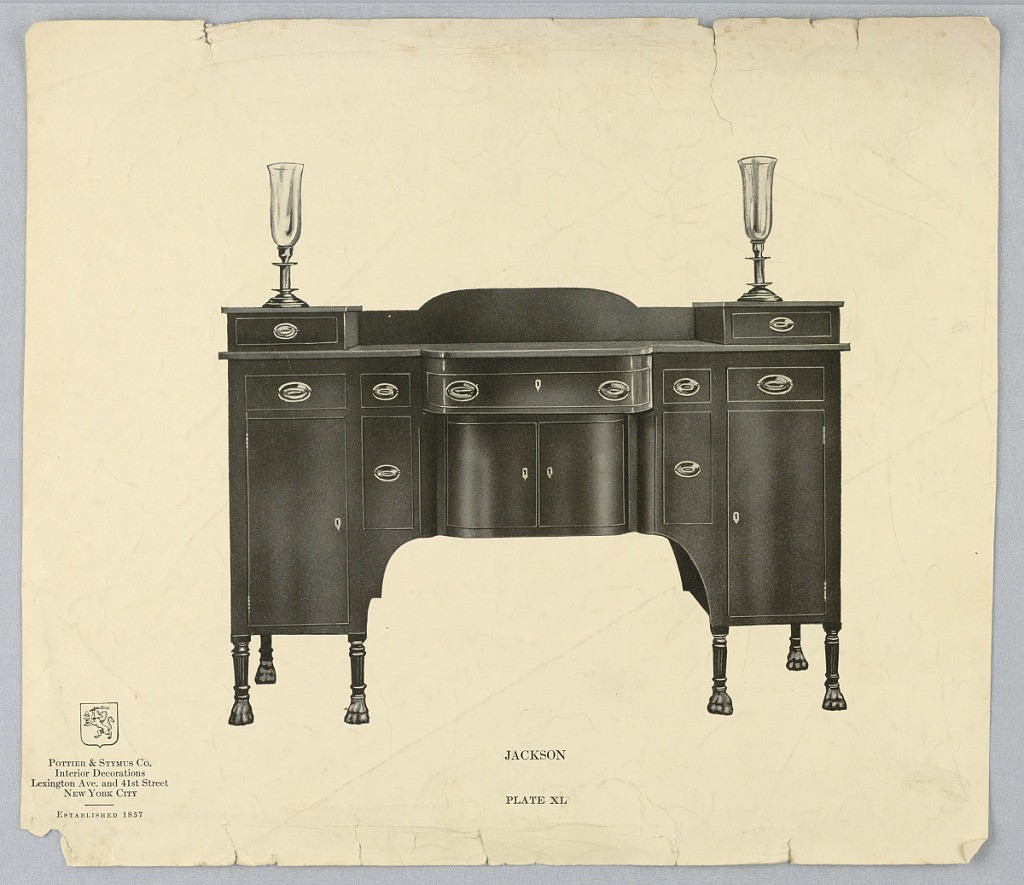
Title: "Jackson" Sideboard
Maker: A.N. Davenport Co.
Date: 1900–05
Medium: Black and white photographic process on white paper
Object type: catalogue illustration
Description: Oblong sideboard with convex center front drawer, 2 doors underneath; above top of sideboard, on either side, a cabinet raised on 3 turned and fluted animal paw feet and topped by drawer and a vase; molded backsplash.